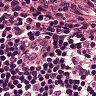
Metastatic tissue present: no